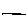
Label: line